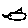
Label: fish